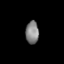
Tissue: skin
Cell type: Epithelial cells
Senescence score: 0.2445
Nuclear area (px): 290
Mean DAPI intensity: 131.521